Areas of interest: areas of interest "Library"
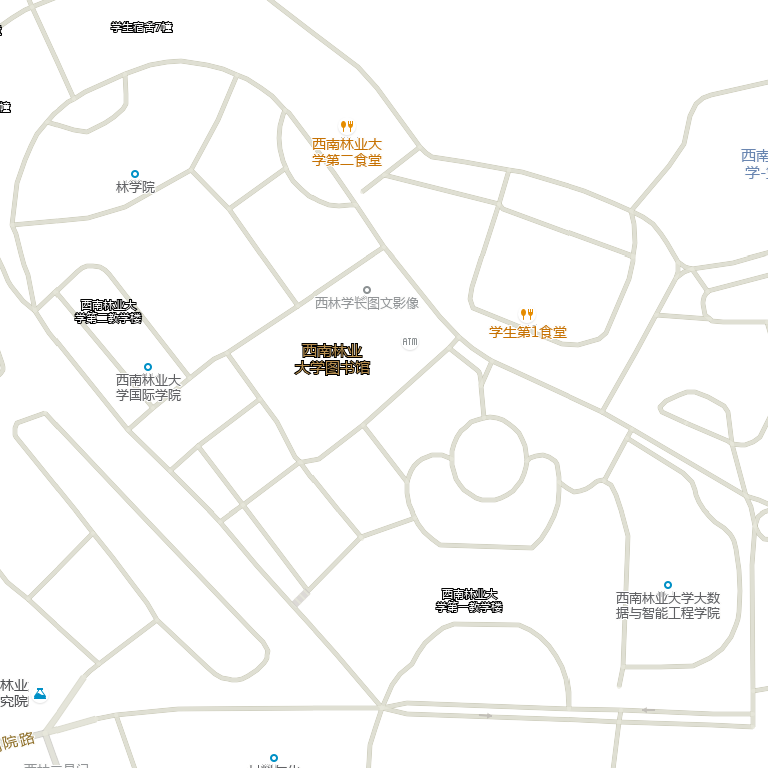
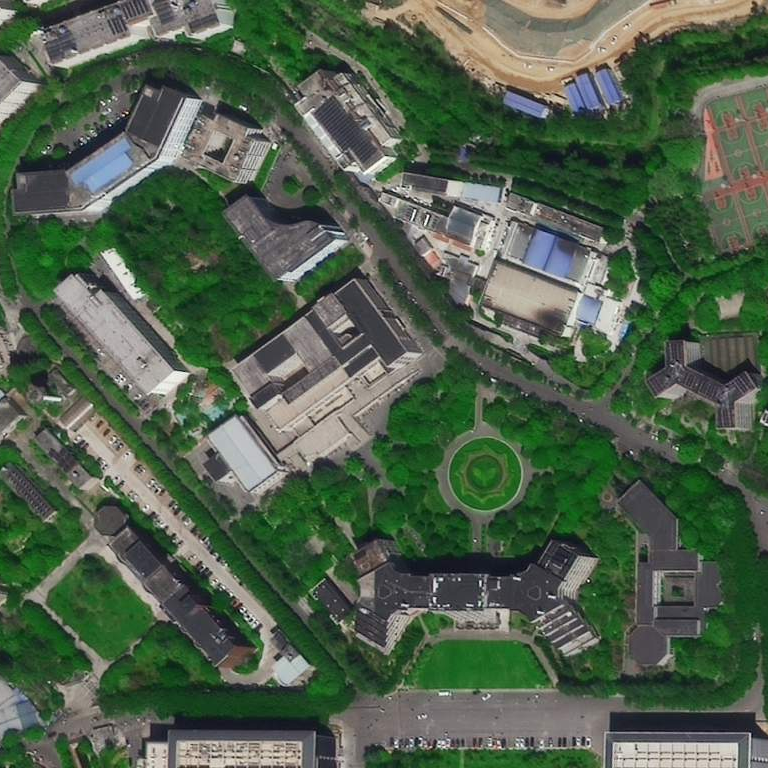